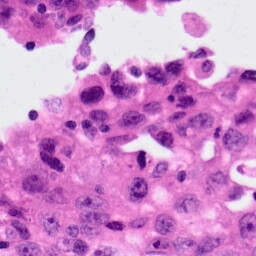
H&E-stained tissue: Lung